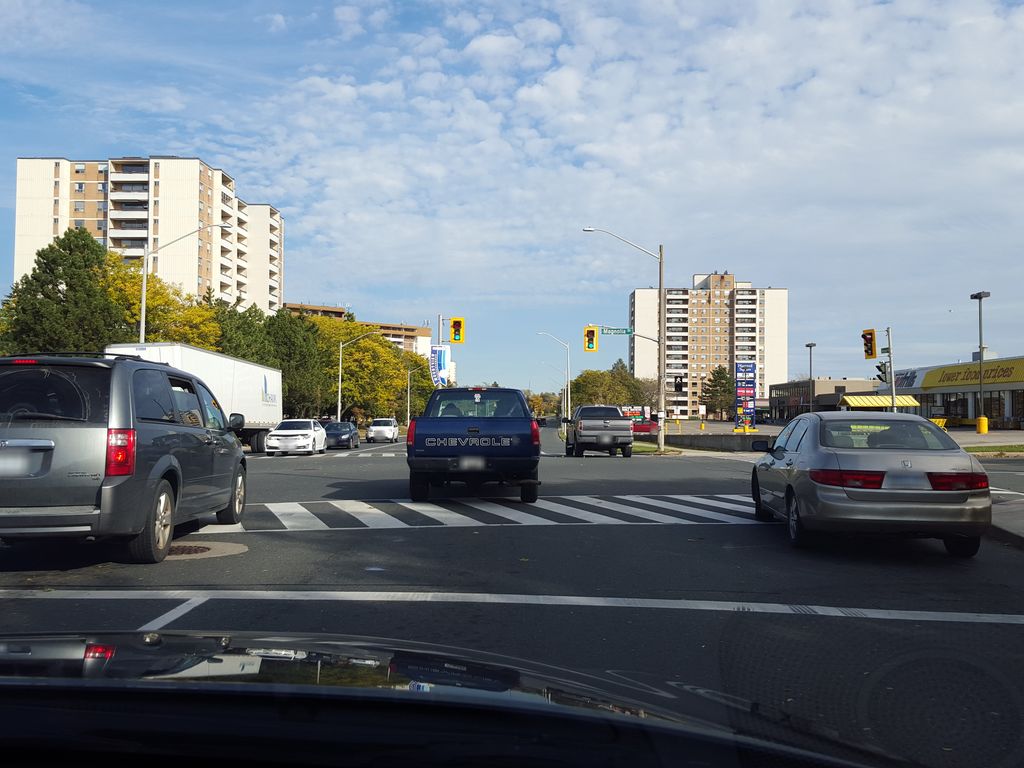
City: hamilton